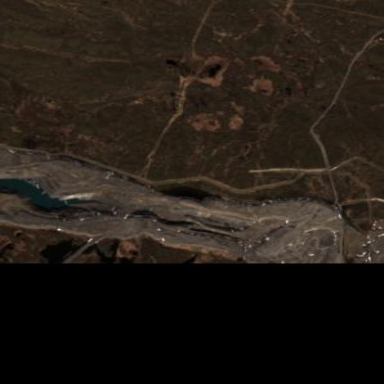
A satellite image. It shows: Quarry area.